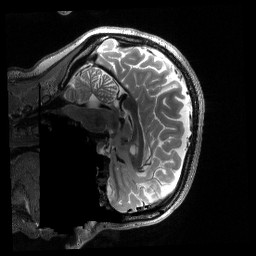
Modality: T2w
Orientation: sagittal
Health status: healthy
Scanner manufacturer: siemens
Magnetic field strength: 3 T
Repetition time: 3.2 s
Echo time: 0.563 s